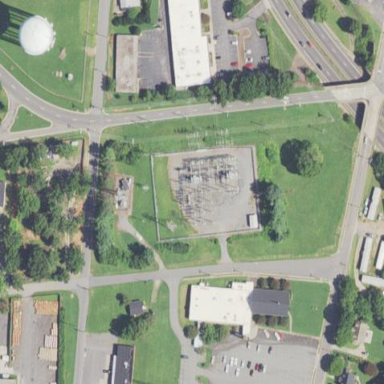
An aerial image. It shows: Distribution substation surrounded by fence.